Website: apple
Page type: payment
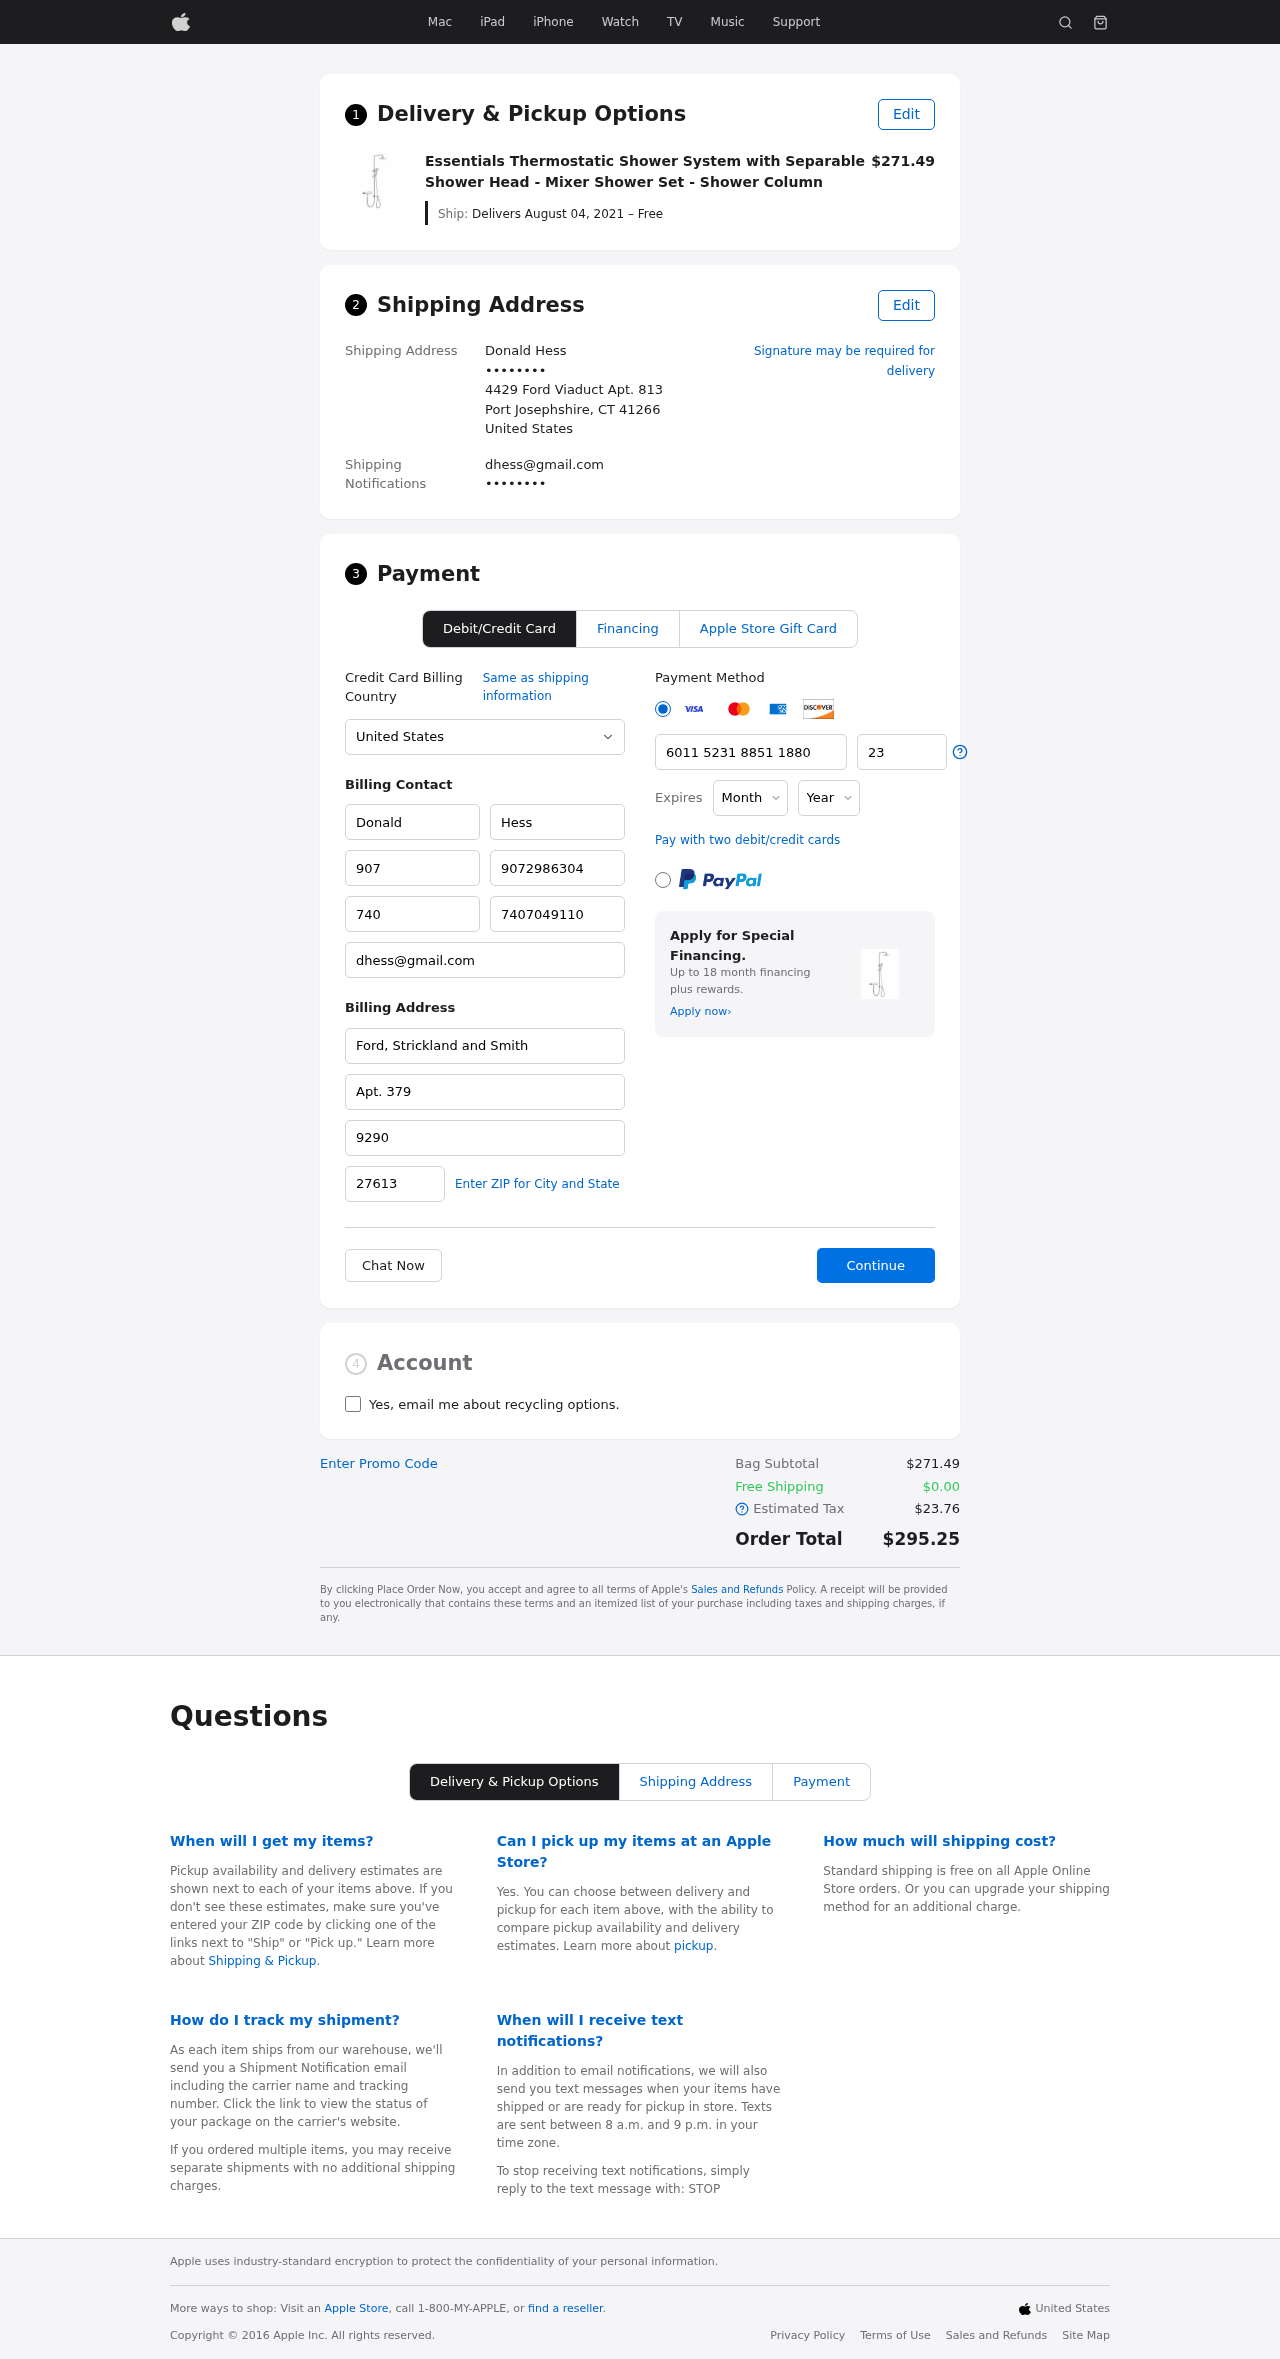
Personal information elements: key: PII_CARD_CVV
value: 230
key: PII_CARD_EXPIRY_MONTH
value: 04
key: PII_CARD_EXPIRY_YEAR
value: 28
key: PII_CARD_NUMBER
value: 6011 5231 8851 1880
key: PII_CITY_STATE_ZIP
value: Port Josephshire, CT 41266
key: PII_COMPANY
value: Ford, Strickland and Smith
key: PII_COUNTRY
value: United States
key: PII_EMAIL
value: dhess@gmail.com
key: PII_EMAIL2
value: dhess@gmail.com
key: PII_FIRSTNAME
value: Donald
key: PII_FULLNAME
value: Donald Hess
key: PII_LASTNAME
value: Hess
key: PII_PHONE3
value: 9072986304
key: PII_PHONE_ALT
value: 7407049110
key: PII_PHONE_ALT_AREA
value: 740
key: PII_PHONE_AREA
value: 907
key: PII_POSTCODE2
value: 27613
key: PII_SECURITY_CODE
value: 9290
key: PII_STREET
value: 4429 Ford Viaduct Apt. 813
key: PII_STREET2
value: Apt. 379
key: PII_PHONE
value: ••••••••
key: PII_PHONE2
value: ••••••••
Product elements: key: PRODUCT1_NAME
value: Essentials Thermostatic Shower System with Separable Shower Head - Mixer Shower Set - Shower Column
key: PRODUCT1_PRICE
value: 271.49
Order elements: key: ORDER_DELIVERY_DATE
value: Delivers August 04, 2021 – Free
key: ORDER_SUBTOTAL
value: $271.49
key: ORDER_SHIPPING_COST
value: $0.00
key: ORDER_TAX
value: $23.76
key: ORDER_TOTAL
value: $295.25